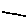
Label: line